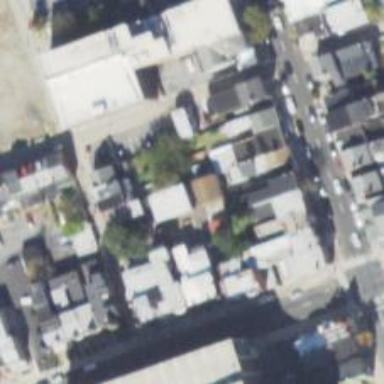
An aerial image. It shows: Alleyway designated as service road.